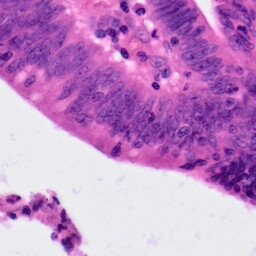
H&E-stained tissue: Colon